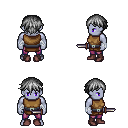
a pixel art fantasy rpg character, male body template, dark elf, purple skin, leather chest armor, magenta pants, gray short bangs hairstyle, white cloth bandages, maroon shoes, dagger, four views (front, back, left, right), 2x2 character sprite sheet, small pixel art, hard edges, no anti-aliasing